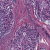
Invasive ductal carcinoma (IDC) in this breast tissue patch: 0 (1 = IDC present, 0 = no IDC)